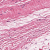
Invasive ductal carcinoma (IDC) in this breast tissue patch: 0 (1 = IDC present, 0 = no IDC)